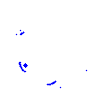
Particle: proton